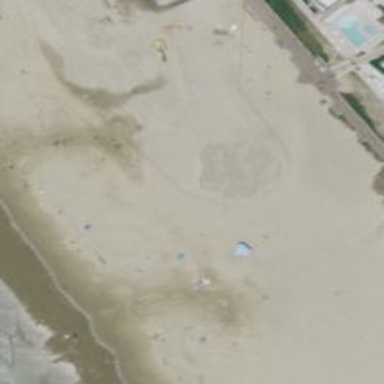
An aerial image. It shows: Emergency lifeguard tower.